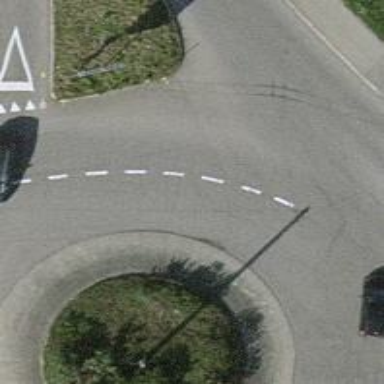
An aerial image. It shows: Secondary road with asphalt surface leading to roundabout. The road is equipped with trolley wires.